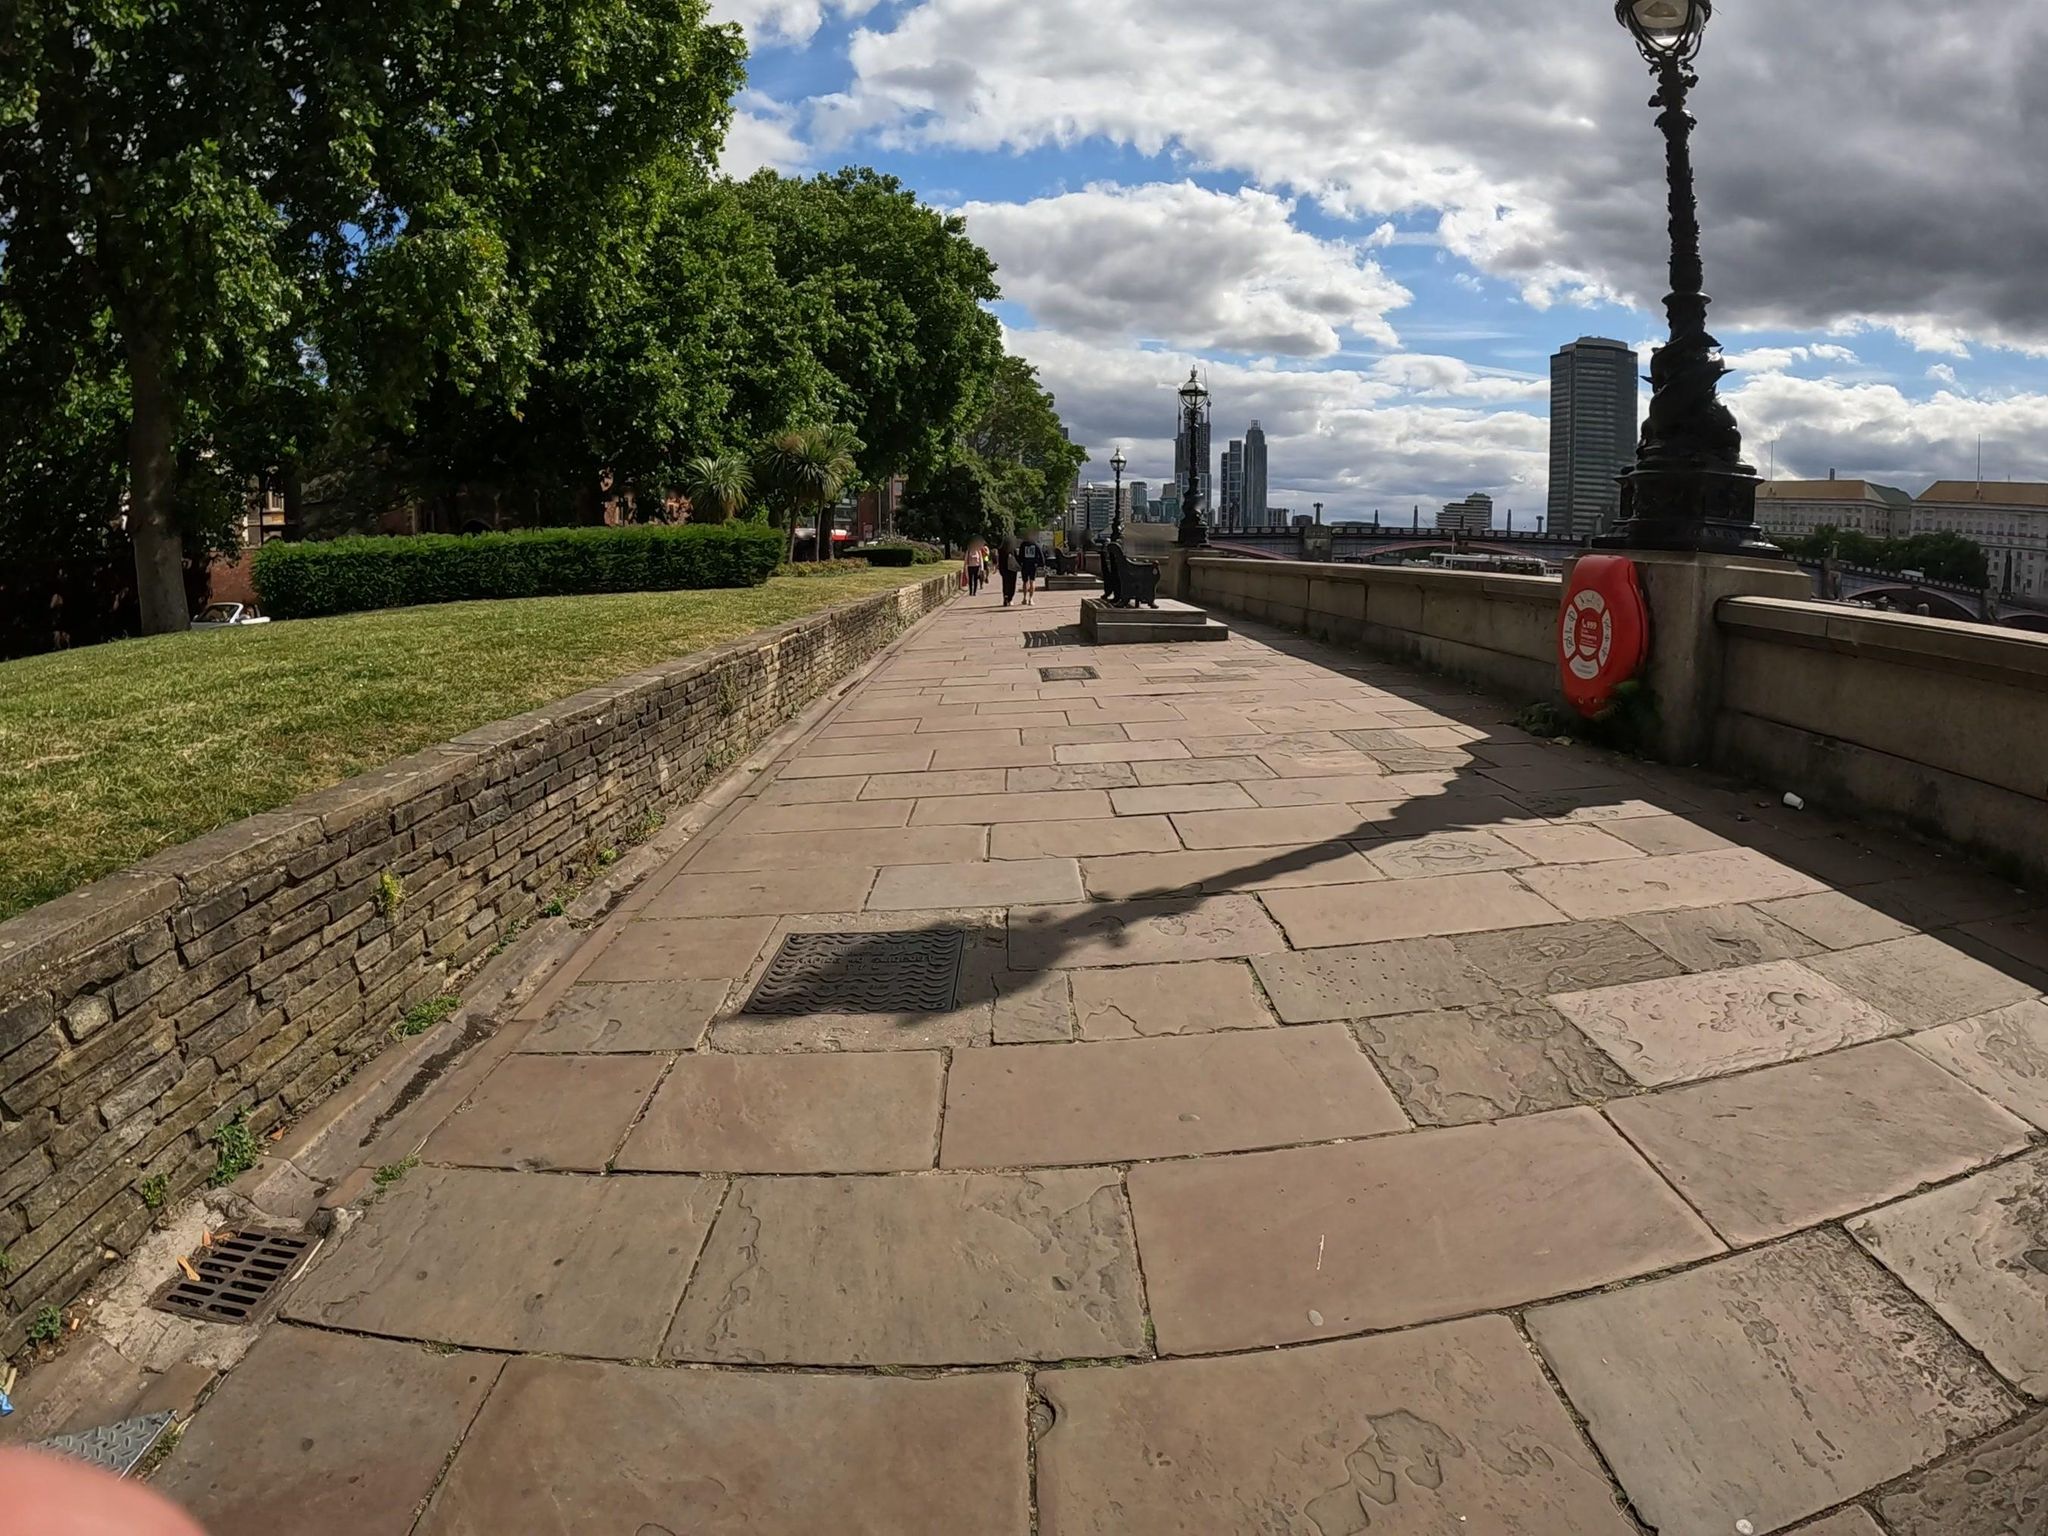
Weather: cloudy
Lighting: day
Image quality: good
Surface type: walking surface
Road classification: footway
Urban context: urban centre
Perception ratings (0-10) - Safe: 9.07, Lively: 6.1, Beautiful: 9.48, Boring: 5.34, Depressing: 3.25, Wealthy: 8.75